Question:
I am making a print star function like above.
I solved it but I wander I could make my code more efficient.
In my class, I have total 4 functions.
1. printFullstar
2. printHollowstar
3. printstarline1
4. printstarline2
The functions '1.printFullstar' and '2.printHollowstar'
have exactly same structure except the fact that they are calling the functions '3.printstarline1' and '4.printstarline2' each.
I wonder if I could make: 1, 2 function to one and just give parameter to call '3.printstarline1' or '4.printstarline2'
![enter image description here][2]
'''
System.out.println("(i)");
printFullstar(input);
System.out.println("(ii)");
printHollowstar(input);
/*
* How do I utilize or pass BiFunction as an argument? int i = 0;
* System.out.println("test1"); printS(input, new BiFunction<Integer,
* Integer, Void>() );
*/
}
// longest width of star = input
// shortest width of star (double) input>2
public static void printFullstar(int input) {
int middle = 0;
// when input is odd
if (input % 2 == 1) {
middle = 1;
// the top part, let's print from 1 to longest(input) -- 1 5 9 3 7 11
for (int i = 1; i <= input; i += 4) {
printStarline1(i, input);
if (i + 2 == input) {
printStarline1(input, input);
middle = i;
}
if (i + 4 == input)
middle = i;
}
// the first middle part
// let's print from second longest line to shortest (>input/2)
for (int i = middle;; i -= 4) {
printStarline1(i, input);
if (i - 4 < (double) input / 2) {
middle = i; // the shortest line
break;
}
}
// the second middle part
for (int i = middle + 4; i < input; i += 4) {
printStarline1(i, input);
middle = i;
}
// the bottom part, let's print from the longest line to 1
for (int i = middle; i >= 1; i -= 4) {
if (i + 2 == input || i + 4 == input)
printStarline1(input, input);
printStarline1(i, input);
}
}//input odd end
// when input is even
if (input % 2 == 0) {
middle = 2;
// the top part, let's print from 2 to longest(input)
for (int i = 2; i <= input; i += 4) {
printStarline1(i, input);
if (i + 2 == input) {
printStarline1(input, input);
middle = i;
}
if (i + 4 == input)
middle = i;
}
// the first middle part
// let's print from second longest line to shortest (>input/2)
for (int i = middle;; i -= 4) {
printStarline1(i, input);
if (i - 4 < (double) input / 2) {
middle = i; // the shortest line
break;
}
}
// the second middle part
for (int i = middle + 4; i < input; i += 4) {
printStarline1(i, input);
middle = i;
}
// the bottom part, let's print from the longest line to 2
for (int i = middle; i >= 2; i -= 4) {
if (i + 2 == input || i + 4 == input)
printStarline1(input, input);
printStarline1(i, input);
}
}//input even end
}//print fullstar end
// same as printFullstar() but use printStarline2
public static void printHollowstar(int input) {
int middle = 0;
// when input is odd
if (input % 2 == 1) {
middle = 1;
// the top part, let's print from 1 to longest(input) -- 1 5 9 3 7 11
for (int i = 1; i <= input; i += 4) {
printStarline2(i, input);
if (i + 2 == input) {
printStarline2(input, input);
middle = i;
}
if (i + 4 == input)
middle = i;
}
// the first middle part
// let's print from second longest line to shortest (>input/2)
for (int i = middle;; i -= 4) {
printStarline2(i, input);
if (i - 4 < (double) input / 2) {
middle = i; // the shortest line
break;
}
}
// the second middle part
for (int i = middle + 4; i < input; i += 4) {
printStarline2(i, input);
middle = i;
}
// the bottom part, let's print from the longest line to 1
for (int i = middle; i >= 1; i -= 4) {
if (i + 2 == input || i + 4 == input)
printStarline2(input, input);
printStarline2(i, input);
}
}//input odd end
// when input is even
if (input % 2 == 0) {
middle = 2;
// the top part, let's print from 2 to longest(input)
for (int i = 2; i <= input; i += 4) {
printStarline2(i, input);
if (i + 2 == input) {
printStarline2(input, input);
middle = i;
}
if (i + 4 == input)
middle = i;
}
// the first middle part
// let's print from second longest line to shortest (>input/2)
for (int i = middle;; i -= 4) {
printStarline2(i, input);
if (i - 4 < (double) input / 2) {
middle = i; // the shortest line
break;
}
}
// the second middle part
for (int i = middle + 4; i < input; i += 4) {
printStarline2(i, input);
middle = i;
}
// the bottom part, let's print from the longest line to 2
for (int i = middle; i >= 2; i -= 4) {
if (i + 2 == input || i + 4 == input)
printStarline2(input, input);
printStarline2(i, input);
}
}//input even end
}
}
'''
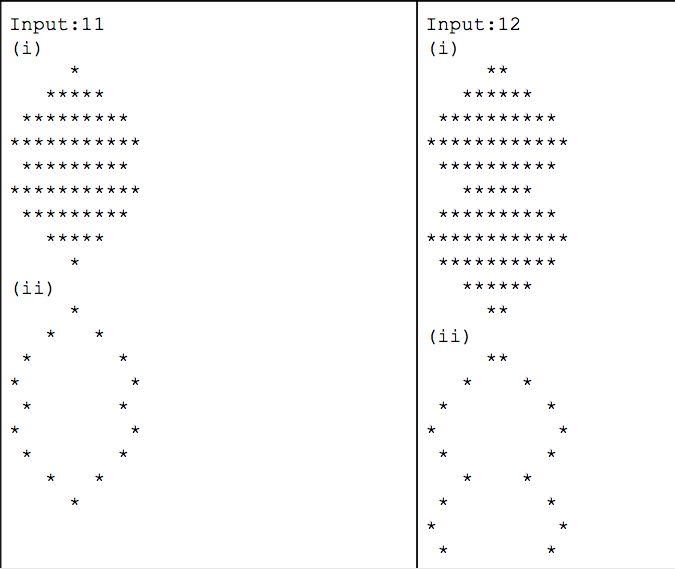
Answer: you make this code more simple by and efficient by using interfaces.
1.) create interface call first.
'''
public interface PrintBehavious {
public void printStarline(int num, int input);
}
'''
2.) create two classes to override printStarline methods and implement the printBehaviour interface and inherit the printStar class :
--> print1 :
'''
public class print1 extends PrintStar implements PrintBehavious{
@Override
public void printStarline(int num, int input) {
int blank = (input - num) / 2;
for (int i = 1; i <= blank; i++) {
System.out.print(" ");
}
// except the top and bottom there should be two *
System.out.print("*");
if (num > 1) {
for (int i = 1; i <= num - 2; i++) {
System.out.print(" ");
}
System.out.print("*");
}
for (int i = 1; i <= blank; i++) {
System.out.print(" ");
}
System.out.println("");
}
}
--> print2 :
public class print2 extends PrintStar implements PrintBehavious{
@Override
public void printStarline(int num, int input) {
int blank = (input - num) / 2;
for (int i = 1; i <= blank; i++) {
System.out.print(" ");
}
for (int i = 1; i <= num; i++) {
System.out.print("*");
}
for (int i = 1; i <= blank; i++) {
System.out.print(" ");
}
System.out.println("");
}
}
'''
3) create print interface :
'''
public interface Print {
public void printHollowstar(int input);
}
'''
4). creat PrintStar class and implements Print interface and printBehaviour interface :
'''
public class PrintStar implements Print , PrintBehavious{
@Override
public void printHollowstar(int input) {
int middle = 0;
// when input is odd
if (input % 2 == 1) {
middle = 1;
// the top part, let's print from 1 to longest(input) -- 1 5 9 3 7 11
for (int i = 1; i <= input; i += 4) {
printStarline(i, input);
if (i + 2 == input) {
printStarline(input, input);
middle = i;
}
if (i + 4 == input)
middle = i;
}
// the first middle part
// let's print from second longest line to shortest (>input/2)
for (int i = middle;; i -= 4) {
printStarline(i, input);
if (i - 4 < (double) input / 2) {
middle = i; // the shortest line
break;
}
}
// the second middle part
for (int i = middle + 4; i < input; i += 4) {
printStarline(i, input);
middle = i;
}
// the bottom part, let's print from the longest line to 1
for (int i = middle; i >= 1; i -= 4) {
if (i + 2 == input || i + 4 == input)
printStarline(input, input);
printStarline(i, input);
}
}//input odd end
// when input is even
if (input % 2 == 0) {
middle = 2;
// the top part, let's print from 2 to longest(input)
for (int i = 2; i <= input; i += 4) {
printStarline(i, input);
if (i + 2 == input) {
printStarline(input, input);
middle = i;
}
if (i + 4 == input)
middle = i;
}
// the first middle part
// let's print from second longest line to shortest (>input/2)
for (int i = middle;; i -= 4) {
printStarline(i, input);
if (i - 4 < (double) input / 2) {
middle = i; // the shortest line
break;
}
}
// the second middle part
for (int i = middle + 4; i < input; i += 4) {
printStarline(i, input);
middle = i;
}
// the bottom part, let's print from the longest line to 2
for (int i = middle; i >= 2; i -= 4) {
if (i + 2 == input || i + 4 == input)
printStarline(input, input);
printStarline(i, input);
}
}//input even end
}
@Override
public void printStarline(int num, int input) {
// TODO Auto-generated method stub
}
}
'''
05) and create a main class and print it I didn't import the scanner or any user import if u need u can make it :
'''
public class Assignment1_1 {
public static void main(String[] args) {
print1 l = new print1();
l.printHollowstar(3);
print2 p = new print2();
p.printHollowstar(3);
}
}
'''
I didn't use proper naming just a demo code so if you need any clarification reply me. thanks, I think this would work fine